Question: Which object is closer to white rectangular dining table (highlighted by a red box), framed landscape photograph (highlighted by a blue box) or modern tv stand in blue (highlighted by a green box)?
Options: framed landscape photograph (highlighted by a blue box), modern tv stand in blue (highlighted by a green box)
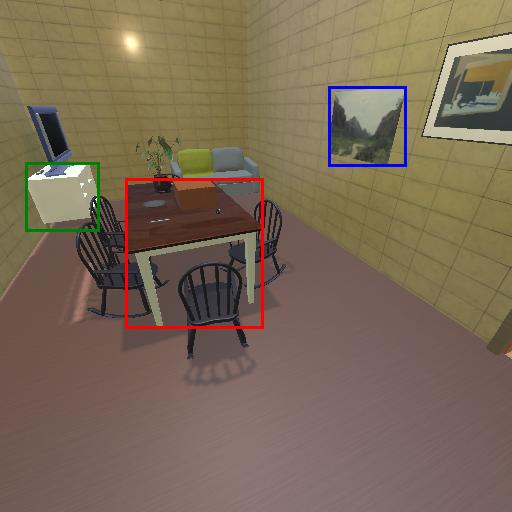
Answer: framed landscape photograph (highlighted by a blue box)